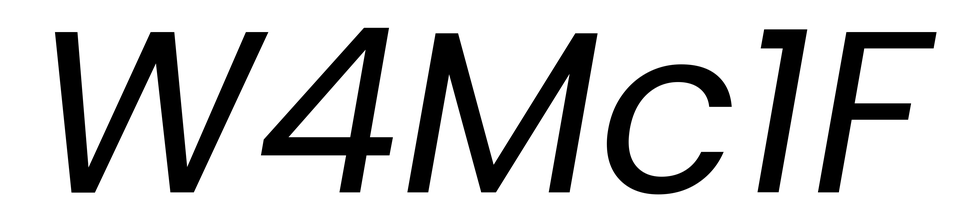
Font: Poppins-Italic